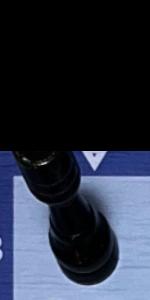
Label: Rook_Black